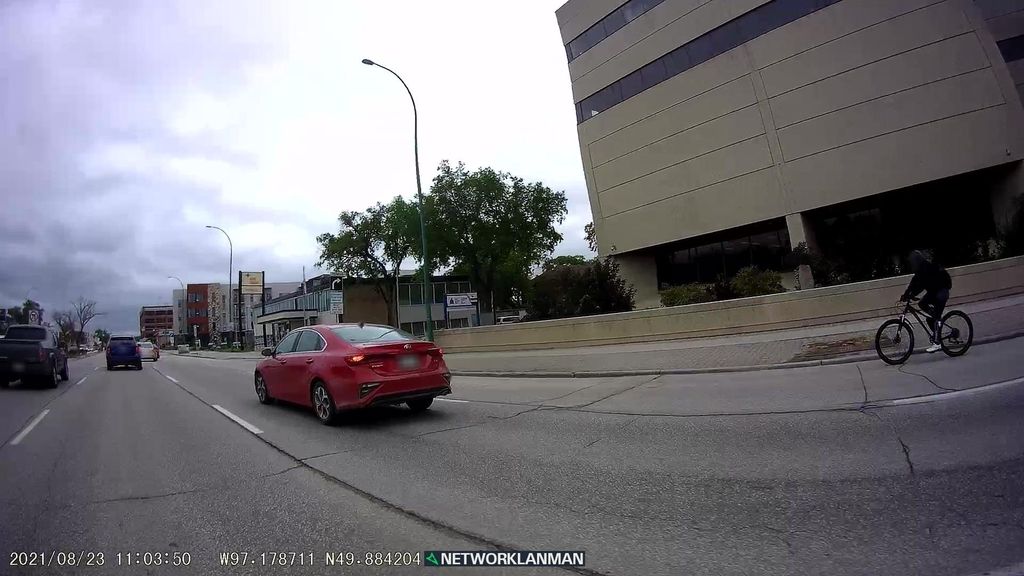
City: winnipeg